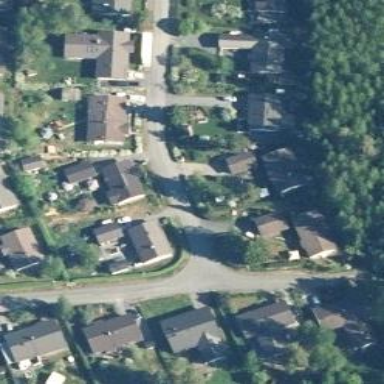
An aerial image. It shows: Residential road.